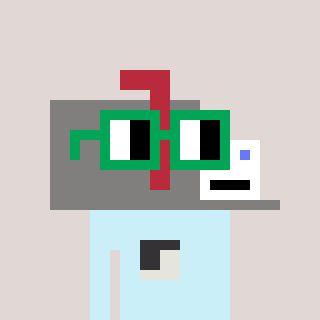
a pixel art character with square green glasses, a mailbox-shaped head and a cold-colored body on a warm background